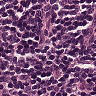
Metastatic tissue present: no